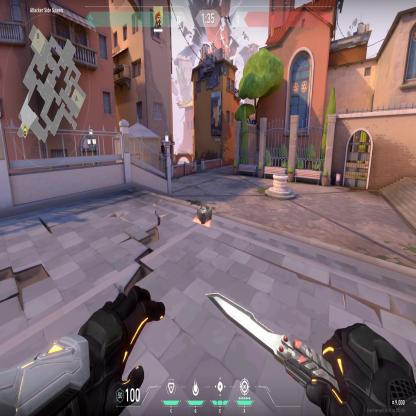
Label: dropped spike